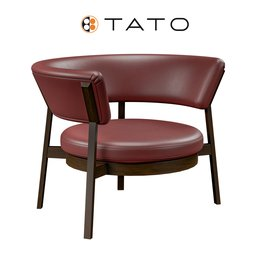
Label: furniture